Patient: sex M, age 45
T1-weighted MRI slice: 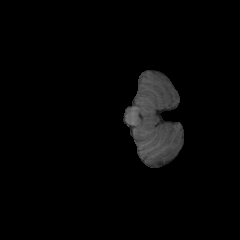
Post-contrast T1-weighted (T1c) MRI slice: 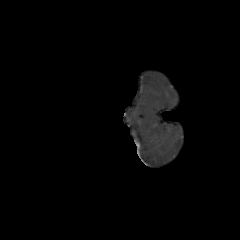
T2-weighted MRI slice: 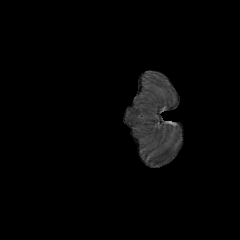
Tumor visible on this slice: no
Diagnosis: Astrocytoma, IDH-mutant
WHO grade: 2